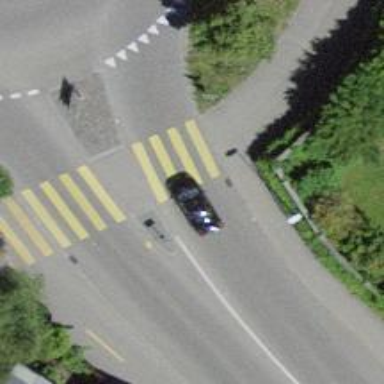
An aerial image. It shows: Primary highway with asphalt surface. It has designated lane for cyclists in both directions.